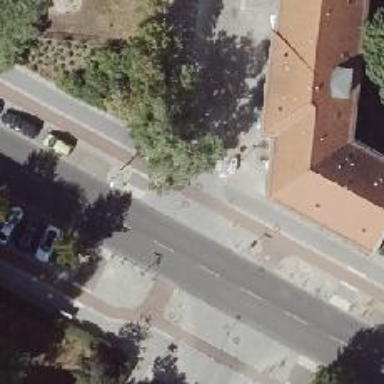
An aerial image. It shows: Service road with concrete sidewalk on the left side.